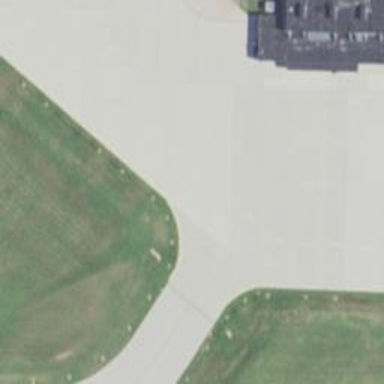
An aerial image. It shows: Image of taxiway at airport.